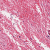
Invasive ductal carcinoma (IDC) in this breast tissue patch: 0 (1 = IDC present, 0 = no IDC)